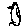
Label: bird